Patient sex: M
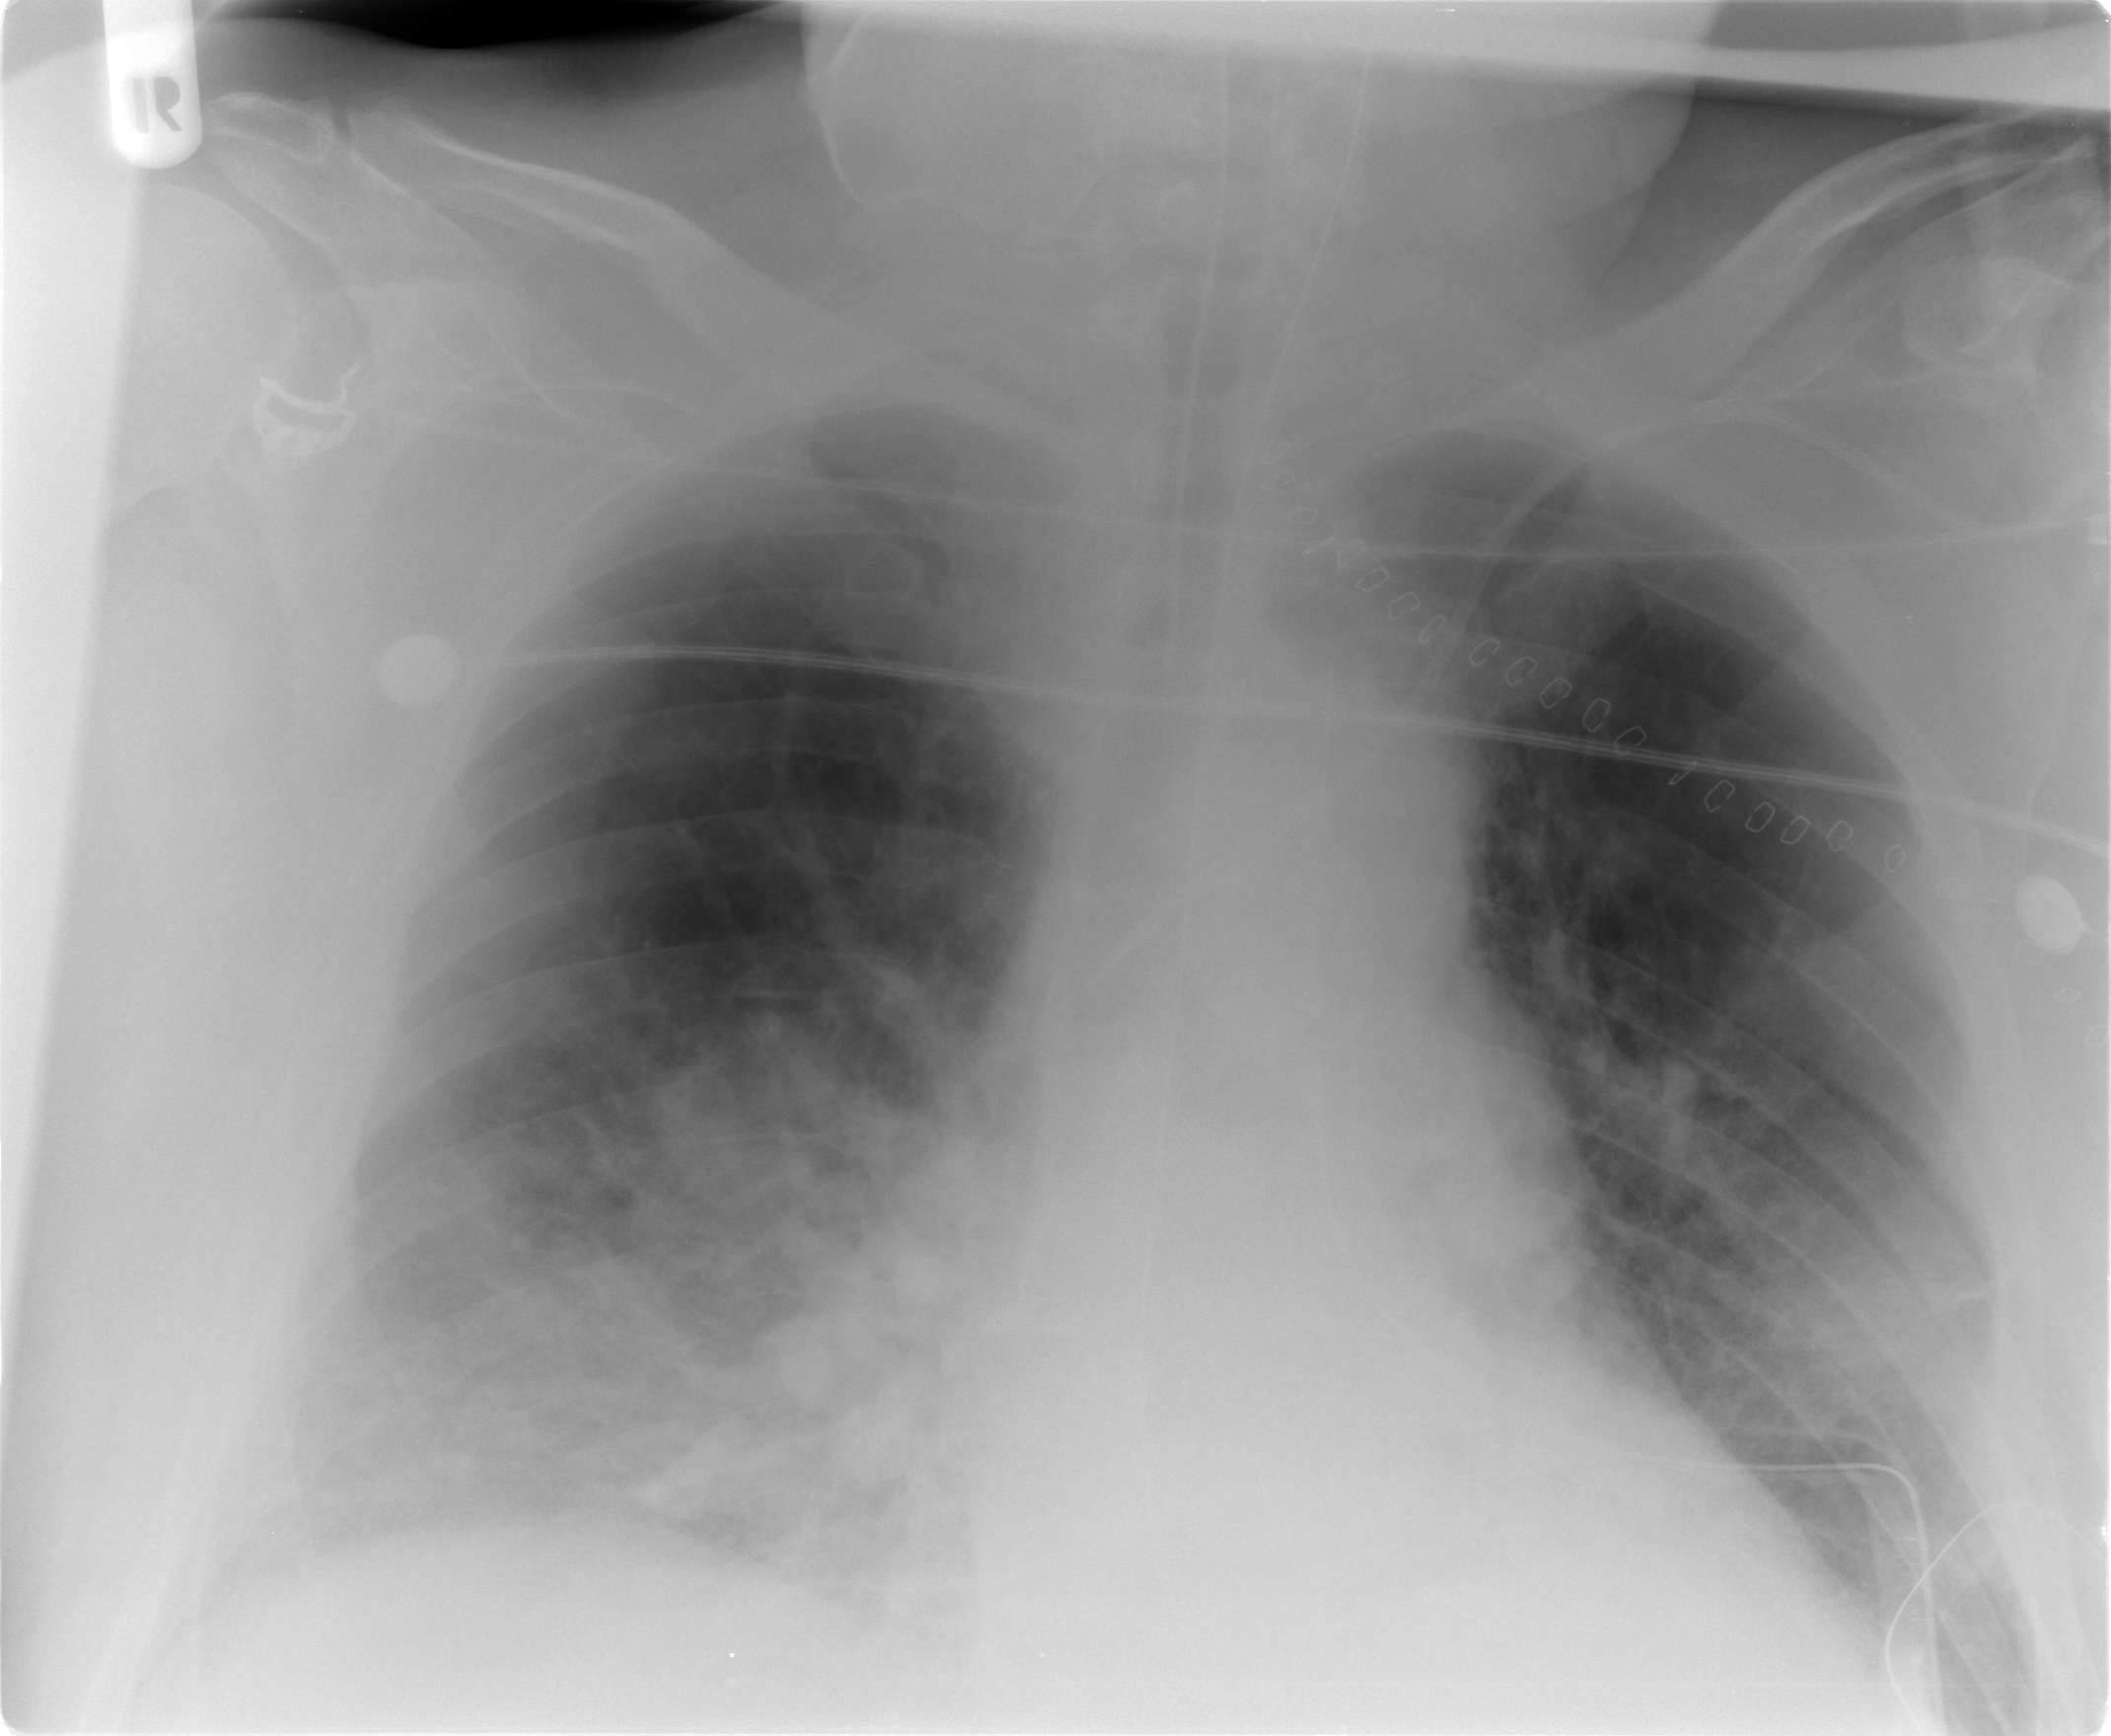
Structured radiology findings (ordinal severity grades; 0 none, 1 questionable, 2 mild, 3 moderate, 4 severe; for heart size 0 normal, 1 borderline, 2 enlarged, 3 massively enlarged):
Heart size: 1
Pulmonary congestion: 2
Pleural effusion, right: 1
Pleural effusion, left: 0
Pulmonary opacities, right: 3
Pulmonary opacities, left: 3
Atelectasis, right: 2
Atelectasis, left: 2